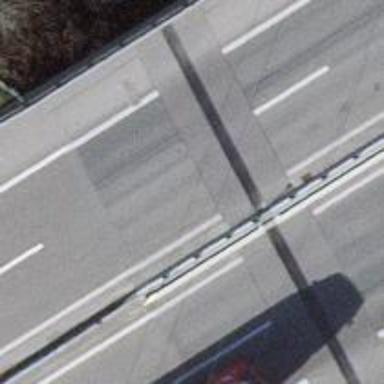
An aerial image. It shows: Motorway bridge.